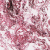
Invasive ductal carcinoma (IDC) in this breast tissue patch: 0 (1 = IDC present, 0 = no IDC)